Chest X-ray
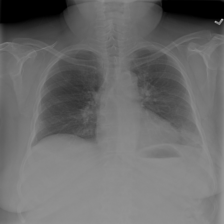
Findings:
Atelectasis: positive
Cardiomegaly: negative
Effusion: negative
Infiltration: negative
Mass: negative
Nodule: negative
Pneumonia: negative
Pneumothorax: negative
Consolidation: negative
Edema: negative
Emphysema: negative
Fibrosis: negative
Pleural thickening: negative
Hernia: negative